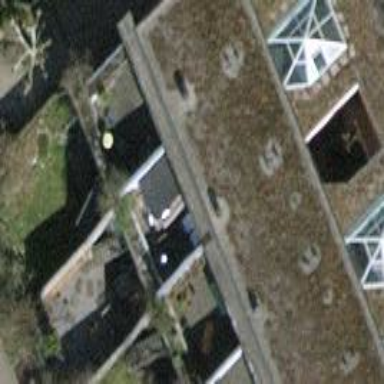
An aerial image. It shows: Terrace building.